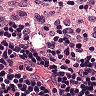
Metastatic tissue present: no